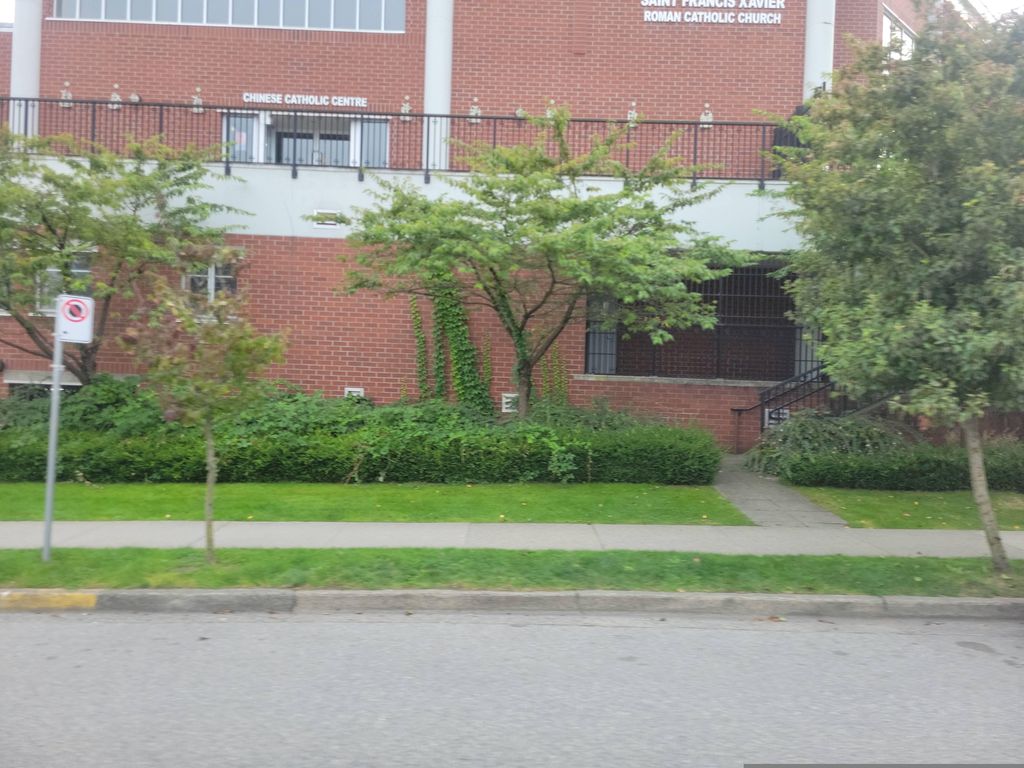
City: vancouver